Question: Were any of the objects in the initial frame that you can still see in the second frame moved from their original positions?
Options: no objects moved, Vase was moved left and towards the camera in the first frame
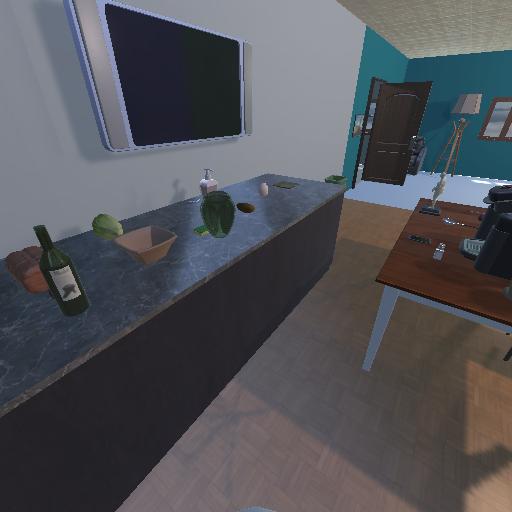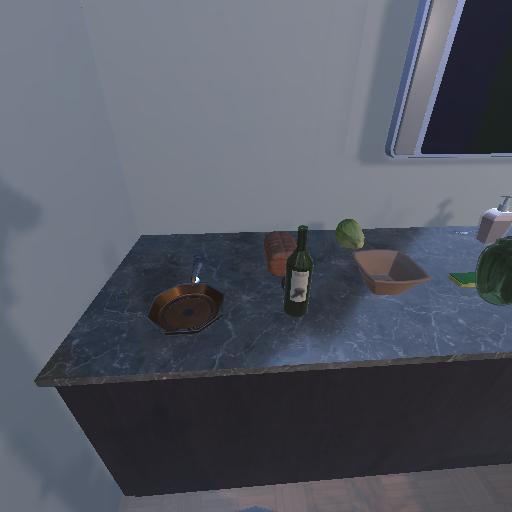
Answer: no objects moved